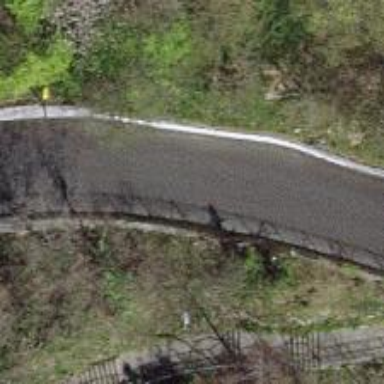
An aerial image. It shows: Asphalt footway with no sidewalk.